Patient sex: F
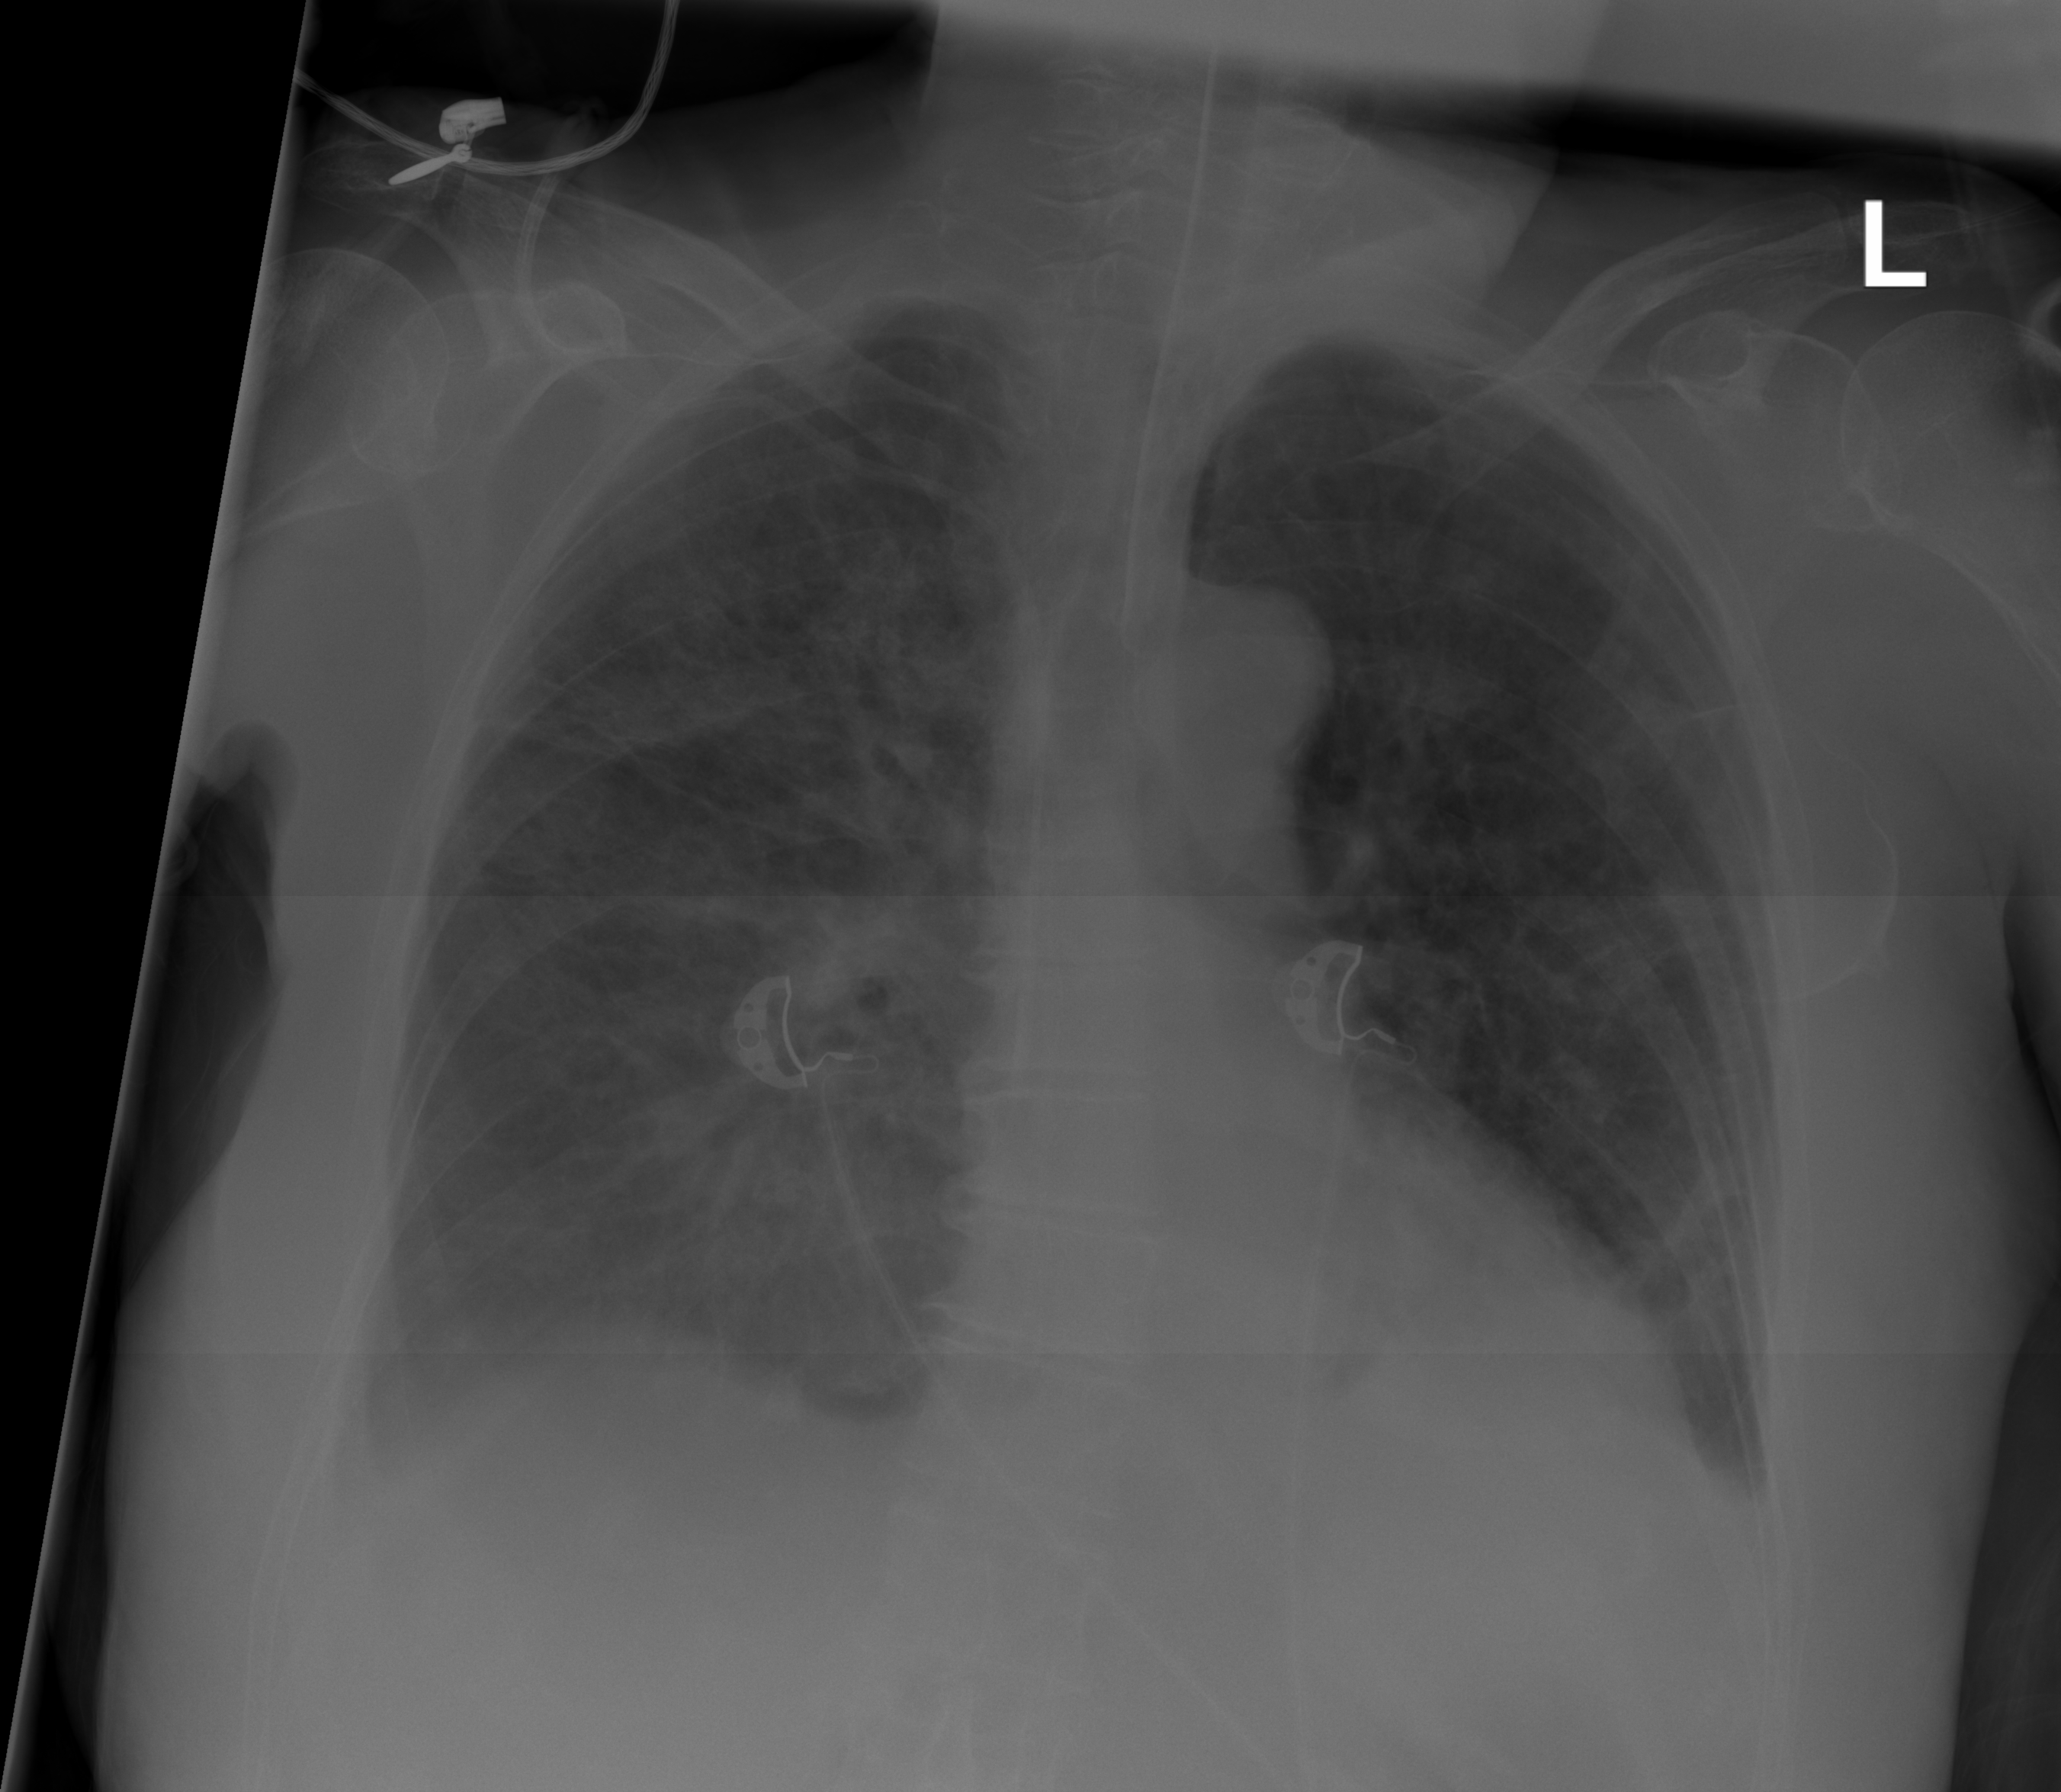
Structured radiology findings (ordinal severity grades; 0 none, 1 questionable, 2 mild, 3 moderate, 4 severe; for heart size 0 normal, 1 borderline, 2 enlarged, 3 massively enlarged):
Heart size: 0
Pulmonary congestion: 2
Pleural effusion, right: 2
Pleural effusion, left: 2
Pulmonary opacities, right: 2
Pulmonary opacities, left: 0
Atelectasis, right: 2
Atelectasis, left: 2